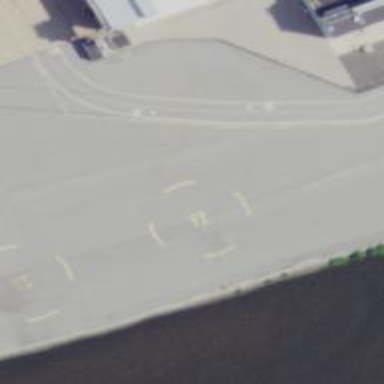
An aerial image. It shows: Image showing helipad at airport.